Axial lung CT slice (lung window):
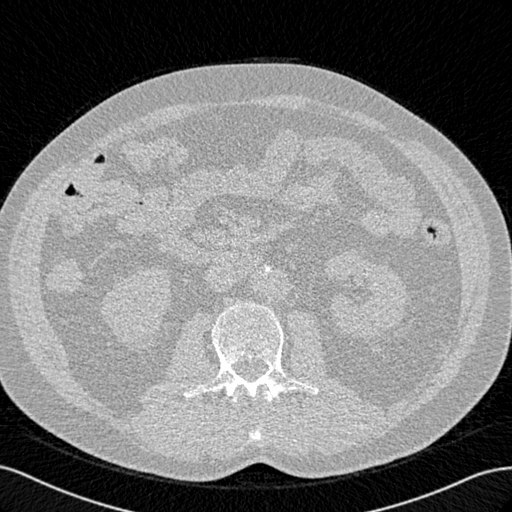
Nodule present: no